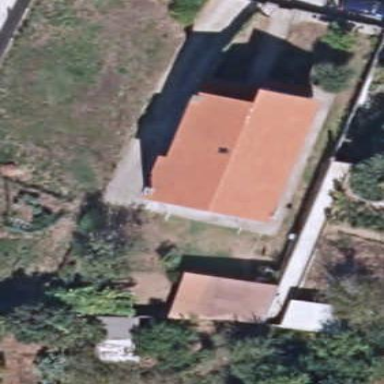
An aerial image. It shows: Simple house.